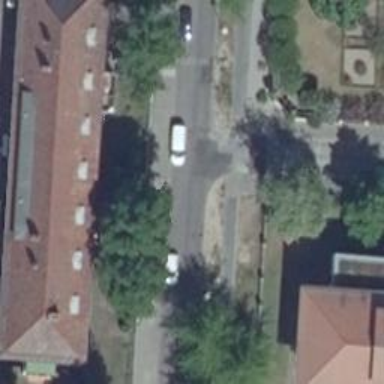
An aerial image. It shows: Residential road with asphalt surface. There are sidewalks on both sides of the road.